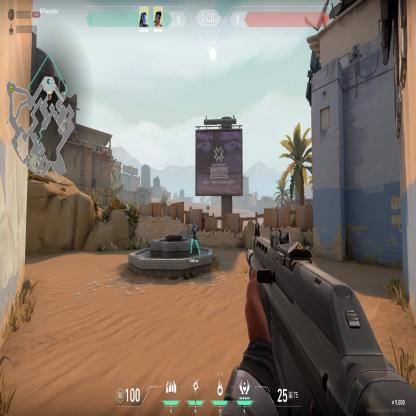
Label: teammate